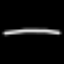
Label: line